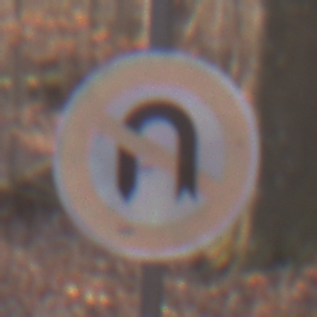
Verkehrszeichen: VerbotWenden
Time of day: SunriseSunset
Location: Outdoor (Nature)
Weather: Clear
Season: Autumn
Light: Natural